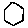
Label: hexagon